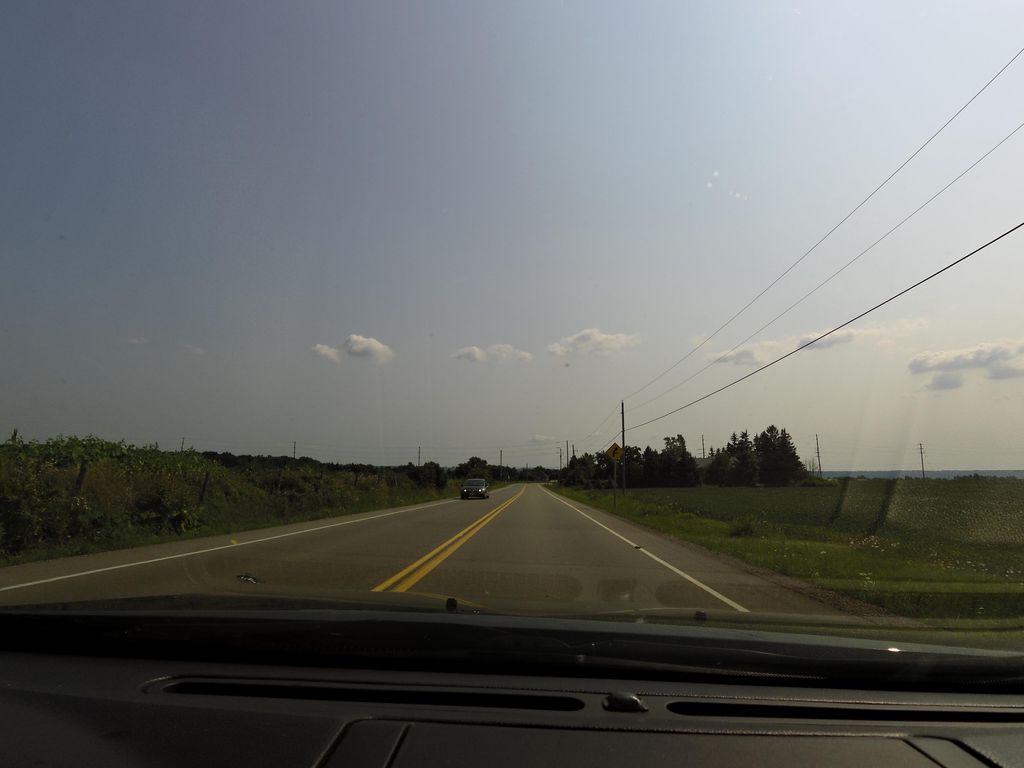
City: hamilton